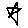
Label: star